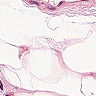
Metastatic tissue present: no